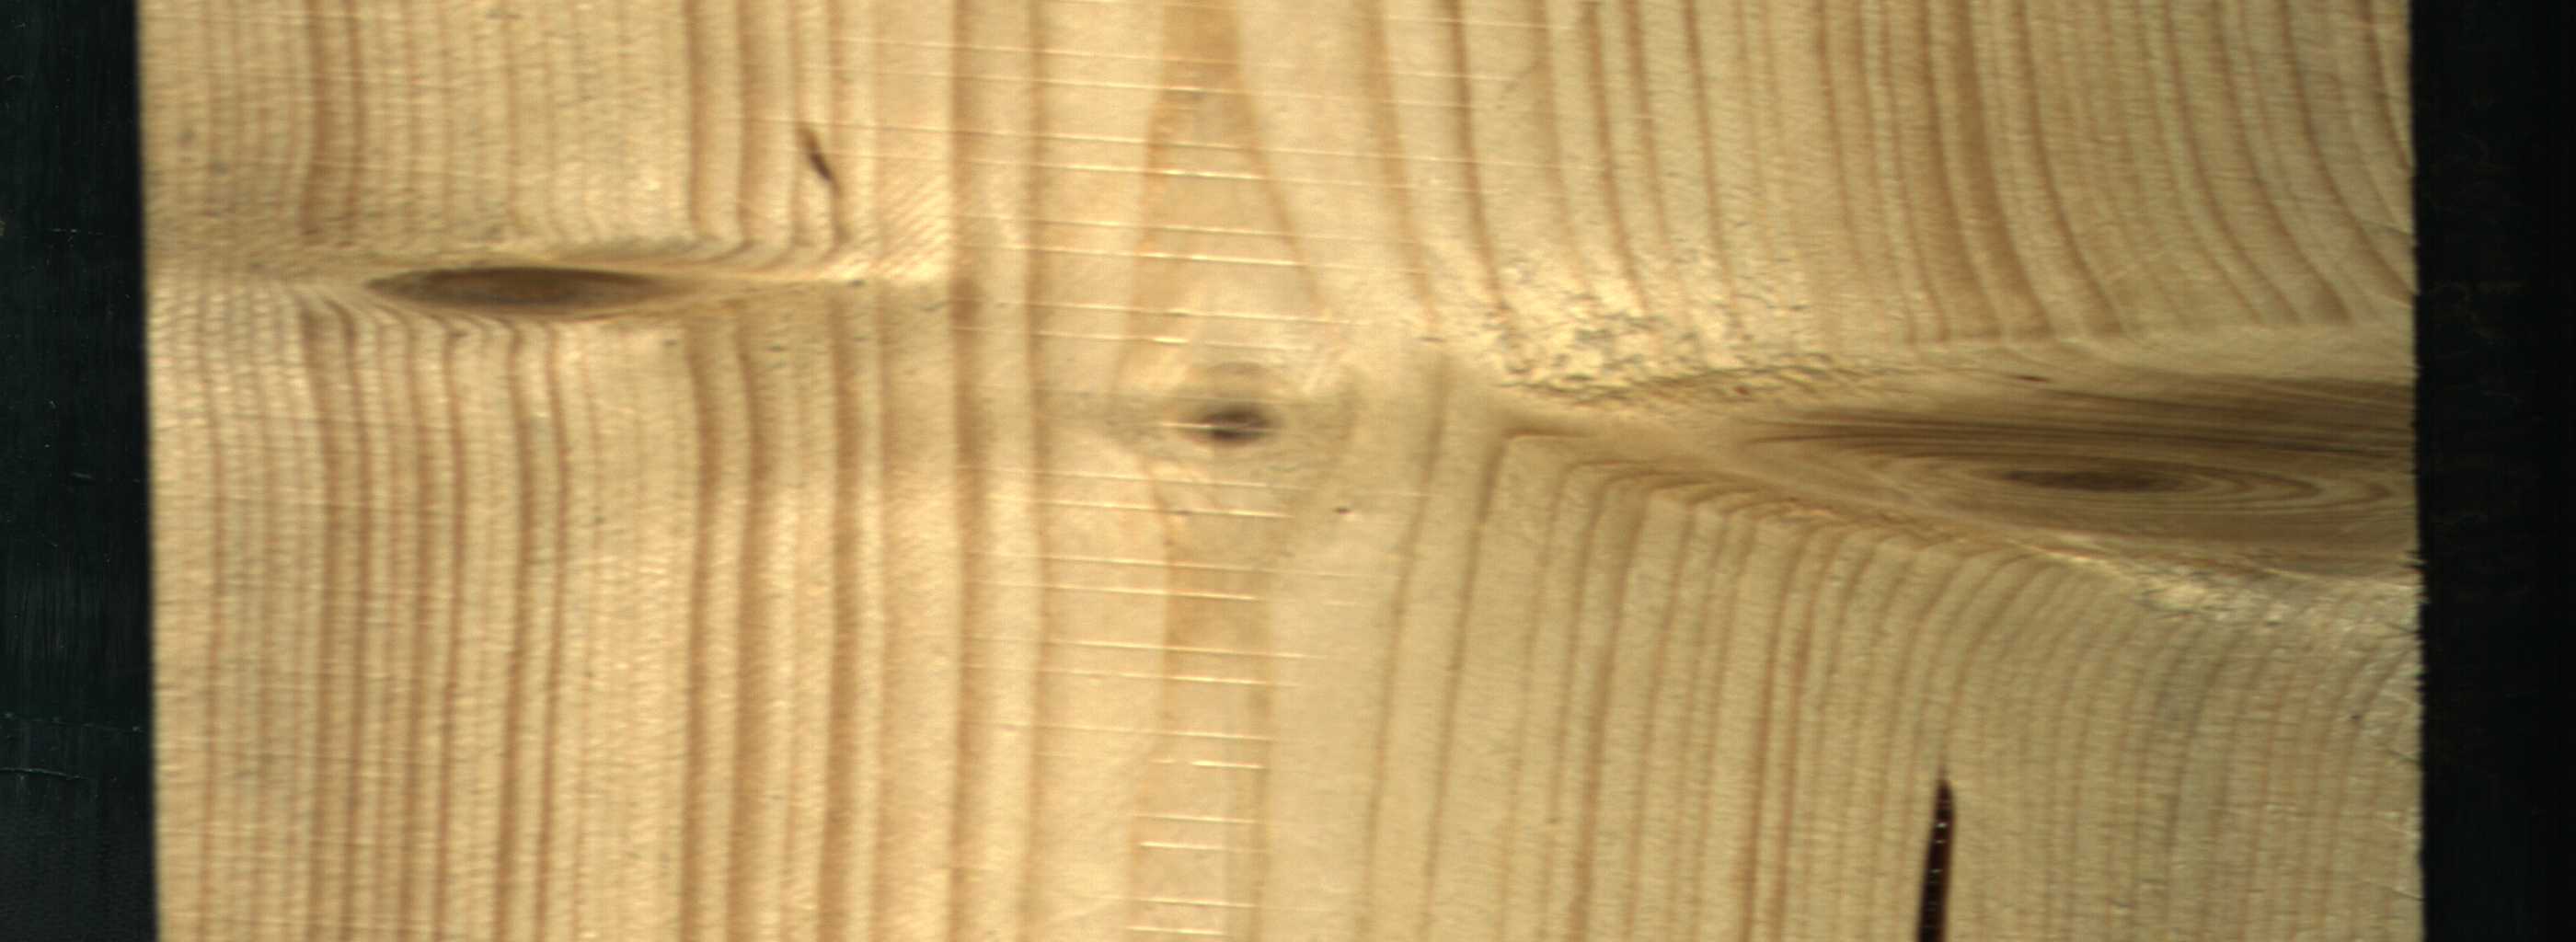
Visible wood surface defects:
resin
Live_Knot
Live_Knot
Live_Knot